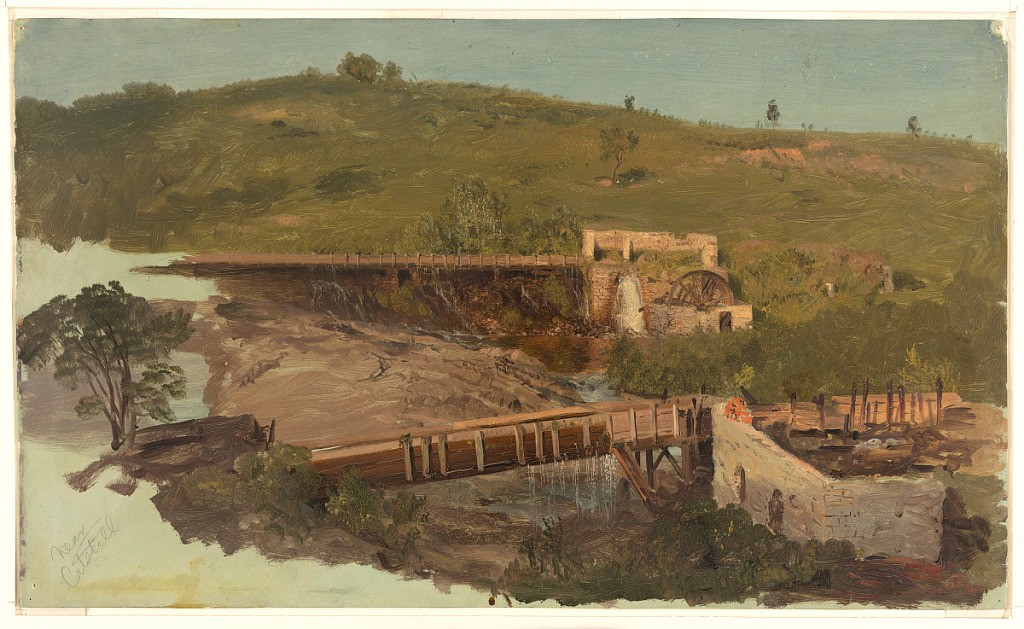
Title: Hill with Viaducts and Ruined Mills, Near Catskill, New York
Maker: Frederic Edwin Church, American, 1826–1900
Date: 1865–68
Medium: Brush and oil, graphite on bright green paperboard
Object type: Drawing
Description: Landscape sketch of a verdant hill with a brook, two viaducts, and two ruined mills near Catskill, New York. The brook runs down the slope of the hill while viaducts transport water through ruined mills. Sky above the rolling hill is a light shade of blue.